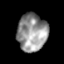
Tissue: skin
Cell type: T cells
Senescence score: 0.2795
Nuclear area (px): 1097
Mean DAPI intensity: 149.383